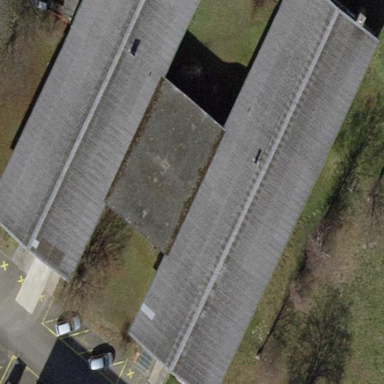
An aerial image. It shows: Commercial building.